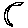
Label: moon